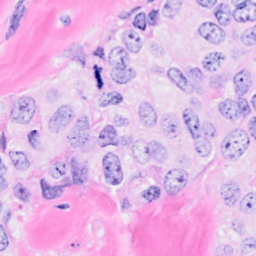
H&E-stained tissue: Breast